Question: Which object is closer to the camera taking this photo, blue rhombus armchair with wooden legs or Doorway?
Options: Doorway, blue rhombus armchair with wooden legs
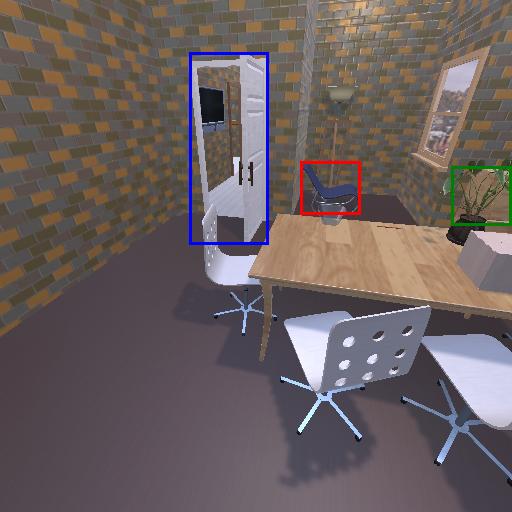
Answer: Doorway